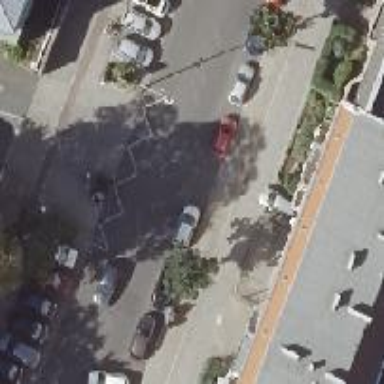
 there is perpendicular parking lane with parking spaces on the kerb. Cycle track is also present along the road."